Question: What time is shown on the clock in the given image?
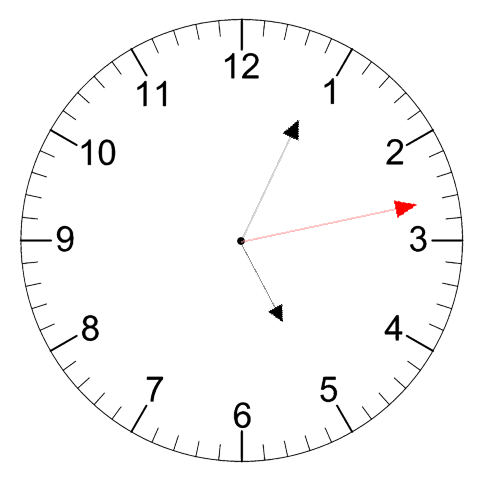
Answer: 05:04:13